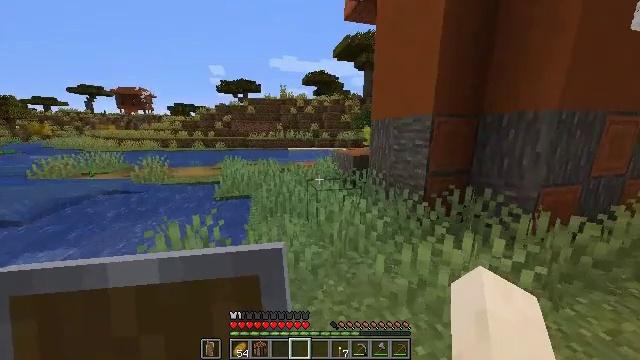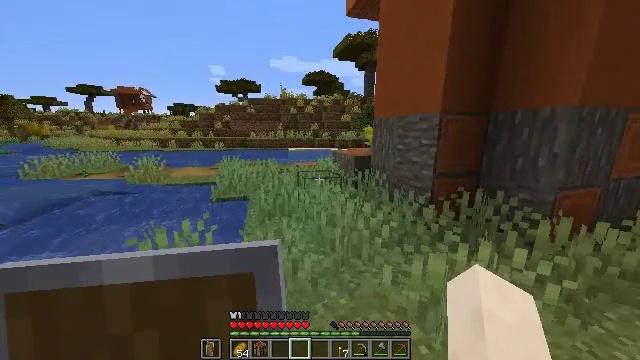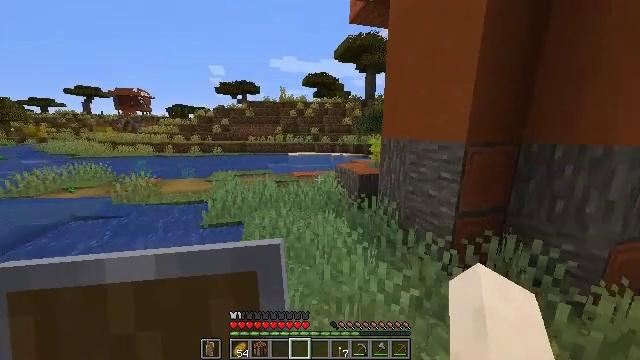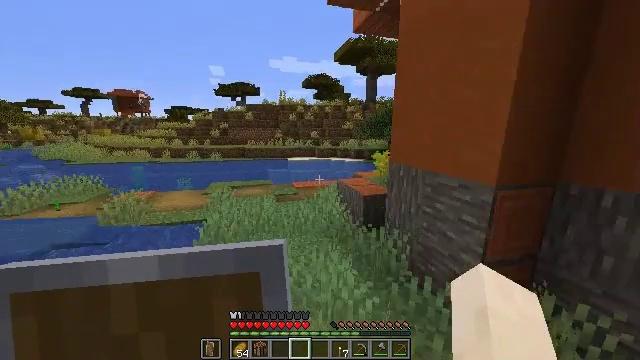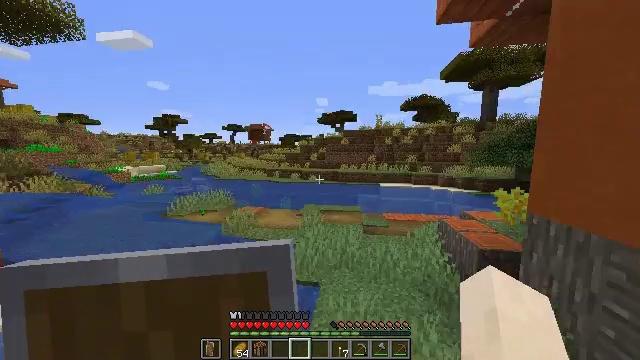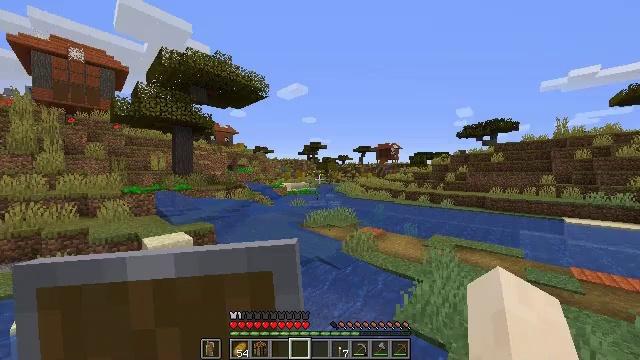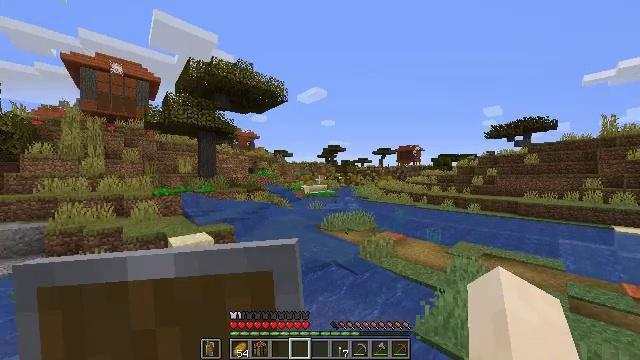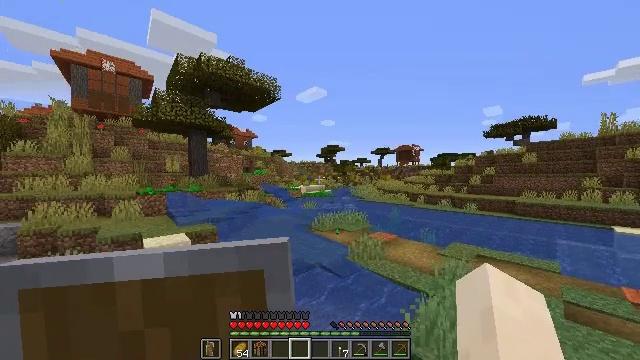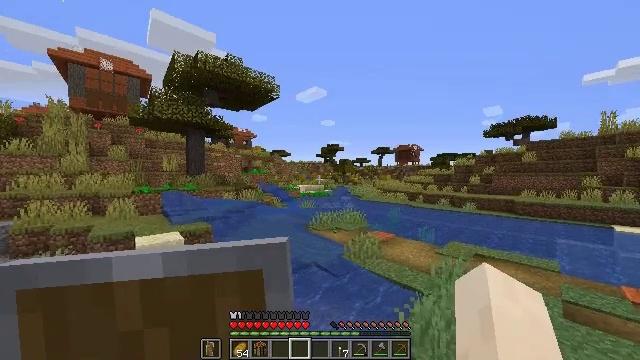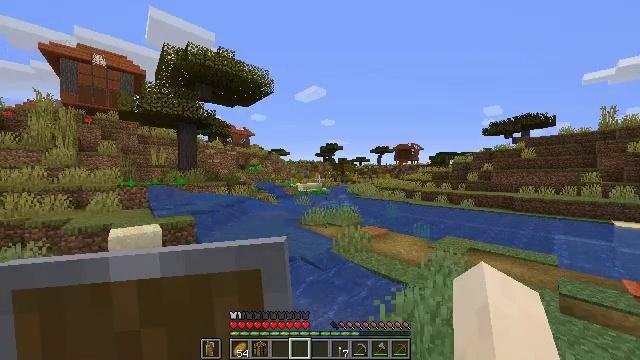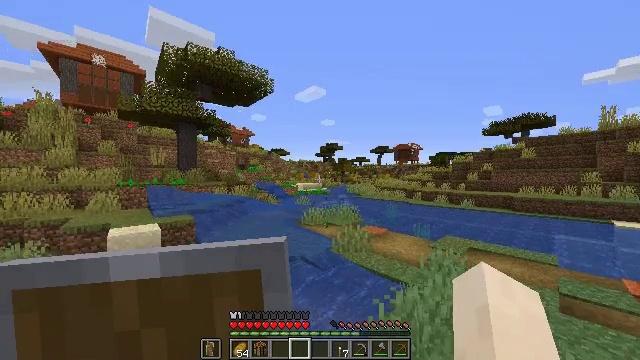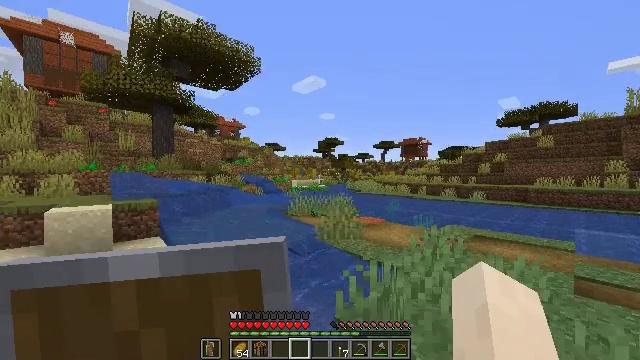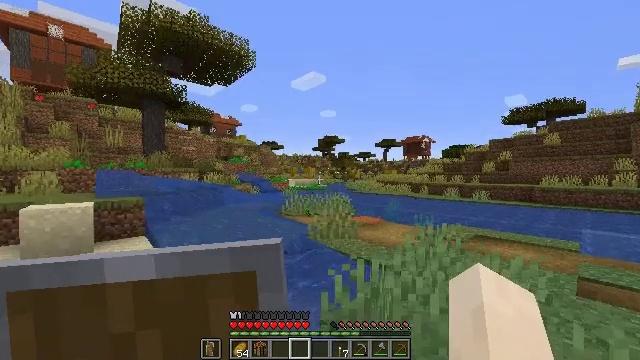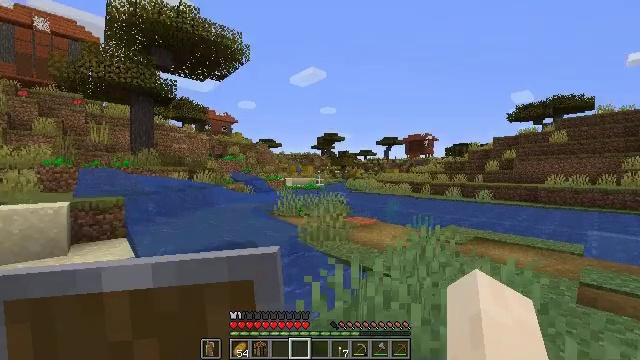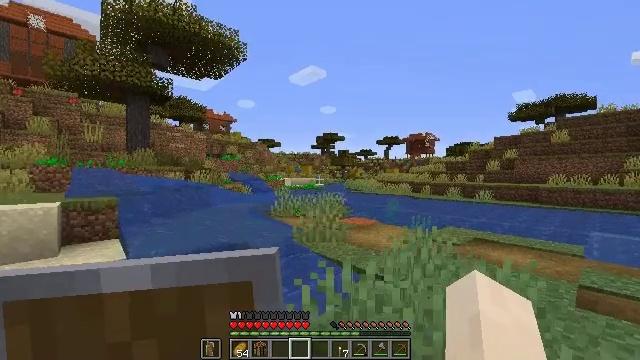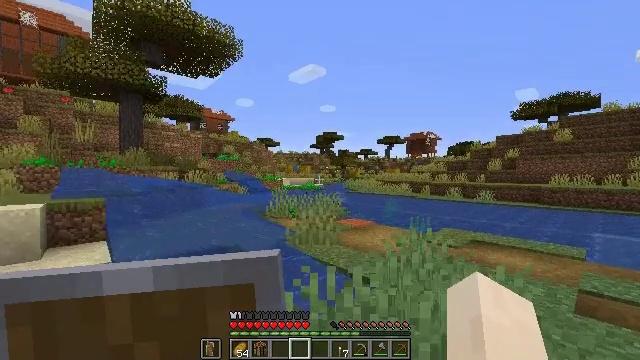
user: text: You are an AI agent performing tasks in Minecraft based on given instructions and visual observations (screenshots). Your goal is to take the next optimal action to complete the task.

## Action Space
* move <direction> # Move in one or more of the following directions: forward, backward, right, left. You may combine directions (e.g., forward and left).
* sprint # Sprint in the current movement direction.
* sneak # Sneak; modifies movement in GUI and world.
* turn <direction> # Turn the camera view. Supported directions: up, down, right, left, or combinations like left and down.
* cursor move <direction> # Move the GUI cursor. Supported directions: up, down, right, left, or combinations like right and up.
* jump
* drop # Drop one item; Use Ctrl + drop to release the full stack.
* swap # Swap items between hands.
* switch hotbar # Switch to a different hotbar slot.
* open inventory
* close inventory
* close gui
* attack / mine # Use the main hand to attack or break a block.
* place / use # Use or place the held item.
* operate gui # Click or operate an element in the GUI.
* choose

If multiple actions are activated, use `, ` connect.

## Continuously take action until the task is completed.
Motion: motion action
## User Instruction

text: Destroy the bookshelf.
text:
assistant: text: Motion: move forward, sprint, jump
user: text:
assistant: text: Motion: move forward, sprint, jump
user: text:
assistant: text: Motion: move forward, sprint, jump
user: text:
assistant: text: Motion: move forward, sprint, turn left and up, jump
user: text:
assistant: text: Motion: move forward and move right, sprint, turn left and up, jump
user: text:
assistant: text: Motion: move forward and move right, sprint, turn left
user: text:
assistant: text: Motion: move forward and move right, sprint
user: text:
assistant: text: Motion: move forward and move right, sprint
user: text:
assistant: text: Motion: move forward and move right, sprint
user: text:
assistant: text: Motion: move right, sprint
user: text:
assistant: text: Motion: move right, sprint
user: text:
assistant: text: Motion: move right, sprint
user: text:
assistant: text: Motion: sprint
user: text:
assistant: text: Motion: sprint
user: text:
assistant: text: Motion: sprint
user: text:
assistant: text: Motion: sprint
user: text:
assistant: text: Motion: sprint, turn right
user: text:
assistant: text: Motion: move forward and move left, sprint, turn right and down
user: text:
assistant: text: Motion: move forward and move left, sprint
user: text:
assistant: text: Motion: move forward and move left, sprint
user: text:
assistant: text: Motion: move forward and move left, sprint
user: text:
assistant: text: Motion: move forward and move left, sprint
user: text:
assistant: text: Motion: move forward and move left, sprint, turn right
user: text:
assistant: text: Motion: move forward and move left, sprint, turn right and down
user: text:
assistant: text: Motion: move forward, sprint, turn right
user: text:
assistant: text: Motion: move forward and move left, sprint
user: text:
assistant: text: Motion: move forward and move left, sprint
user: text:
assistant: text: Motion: move forward and move left, sprint
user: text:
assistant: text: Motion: move forward and move left, sprint
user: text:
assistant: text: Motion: move forward and move left, sprint